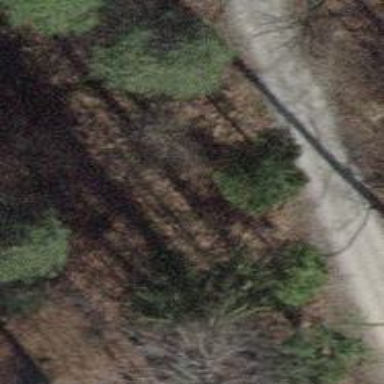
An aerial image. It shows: Pipeline marker.